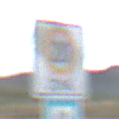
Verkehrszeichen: BeginnZone20
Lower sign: SackgasseRadverkehrDurchlaessig
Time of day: Midday
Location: Outdoor (Nature)
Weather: PartlyCloudy
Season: NotSpecified
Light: Natural